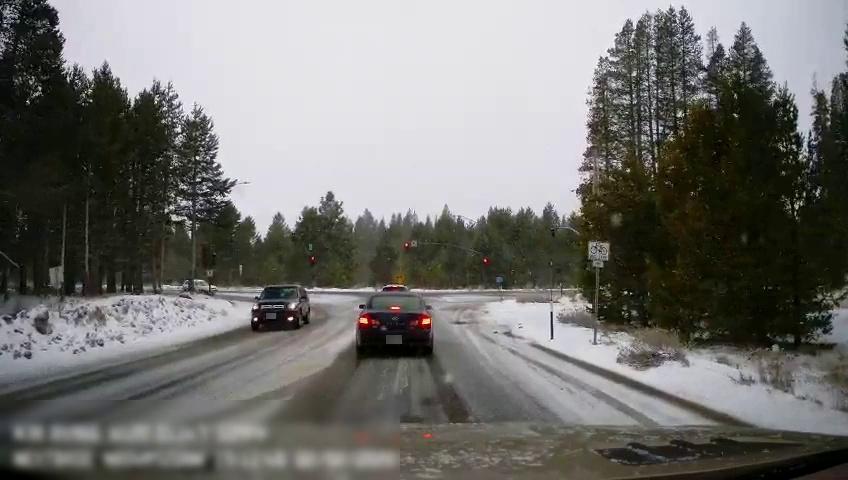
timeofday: Day
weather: Snowy
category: Drivable Space
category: Vehicles | SUV
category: Vehicles | Car
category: Vehicles | SUV
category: Vehicles | SUV
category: Traffic | Signs
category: Traffic | Lights
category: Traffic | Lights
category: Traffic | Lights
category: Traffic | Signs
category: Traffic | Lights